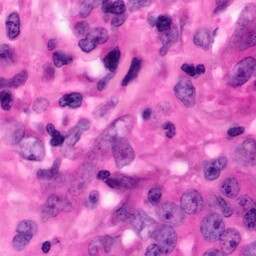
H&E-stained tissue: Pancreatic